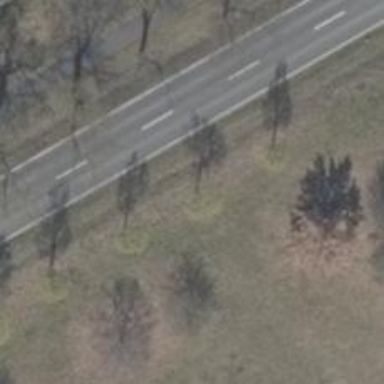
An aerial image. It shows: Avenue lined with deciduous broadleaved trees.